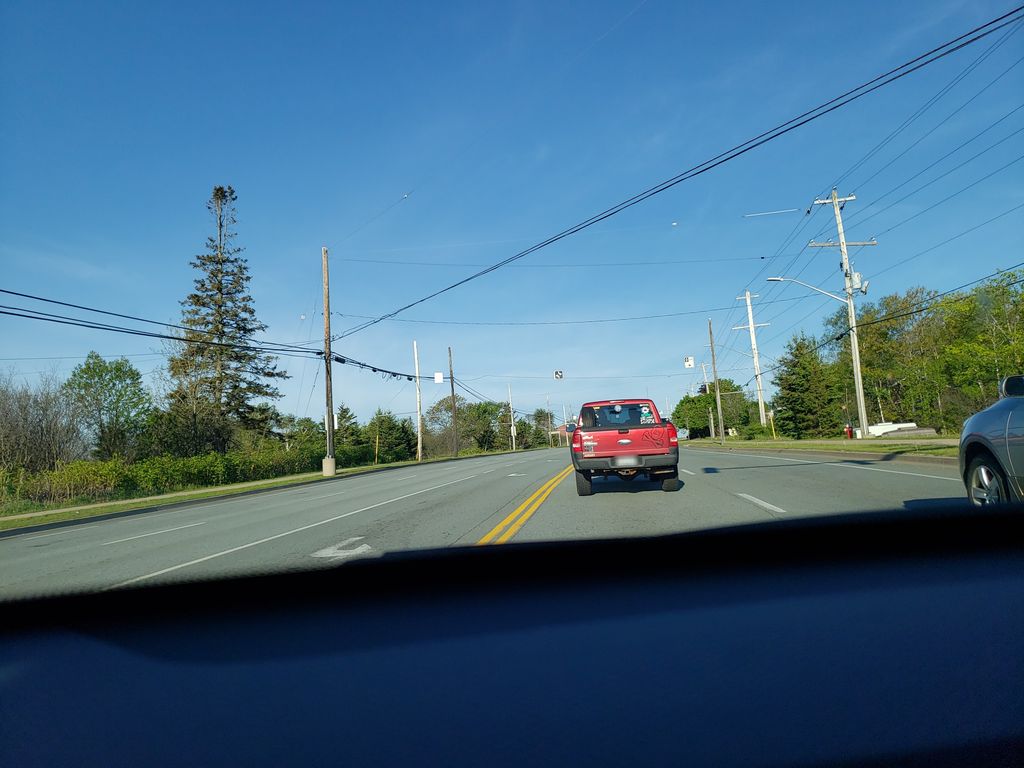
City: halifax